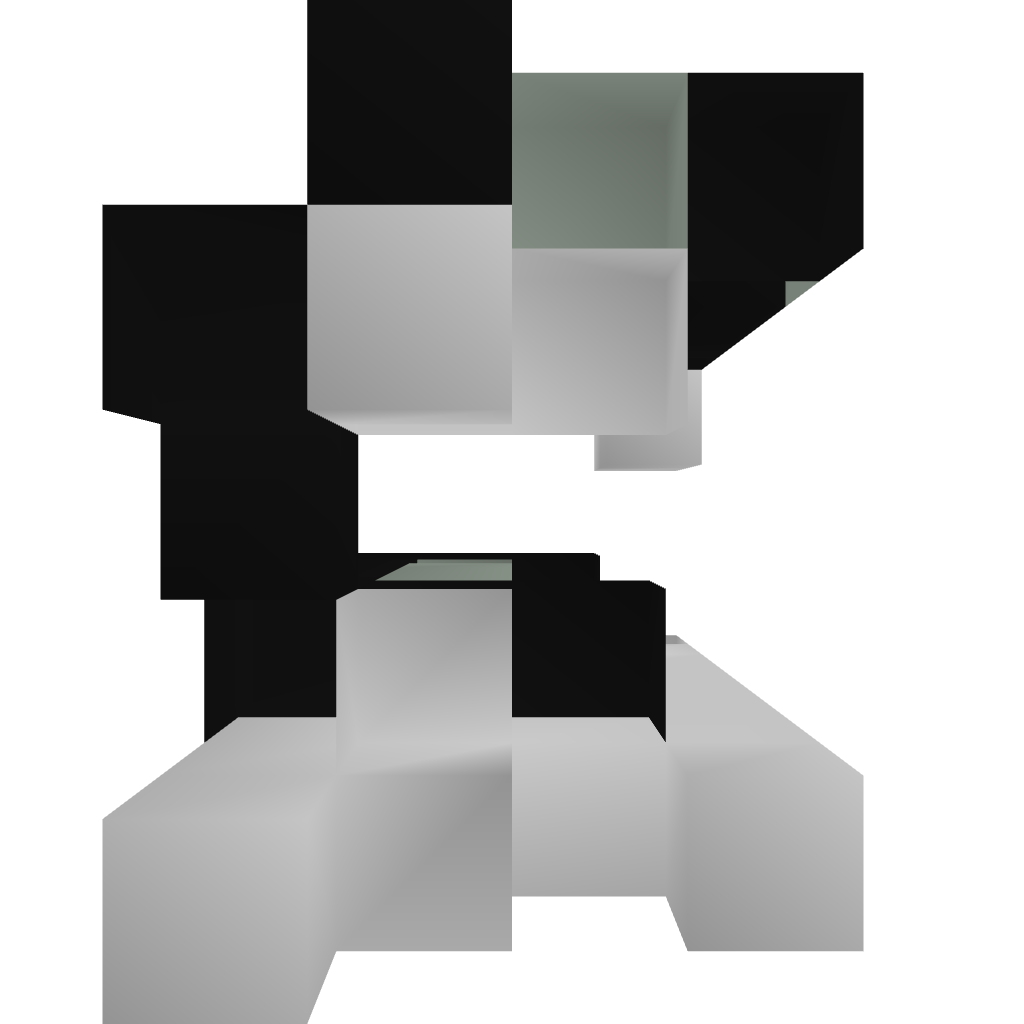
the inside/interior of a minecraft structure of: small redstone tv 4 a house